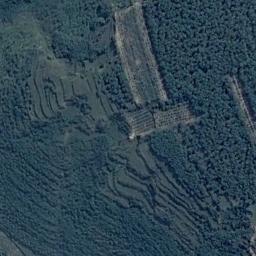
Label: terrace